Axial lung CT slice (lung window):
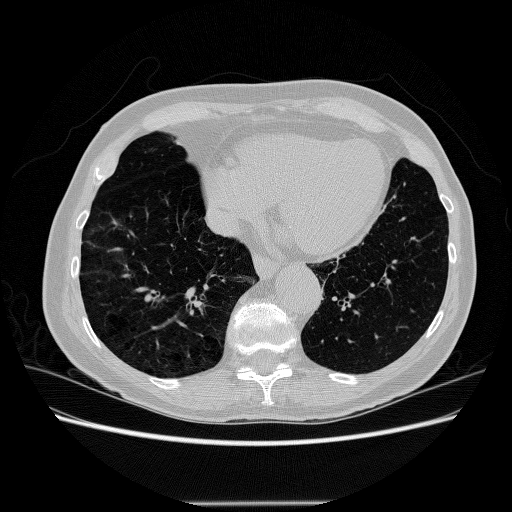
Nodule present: no